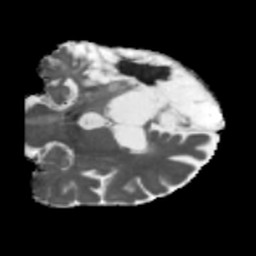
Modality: MD
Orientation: coronal
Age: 63
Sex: male
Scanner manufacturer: siemens
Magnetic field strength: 3 T
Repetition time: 5.47 s
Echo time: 0.0854 s